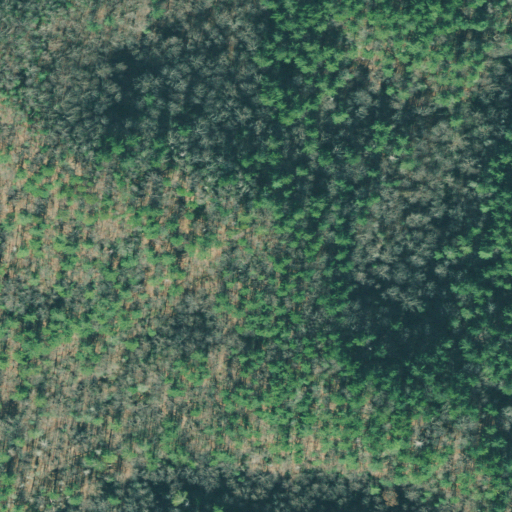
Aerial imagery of gap in Georgia named Bear Pen Gap containing mixed forest, evergreen forest, and deciduous forest